Question: I try to plot the orbital velocity with gnuplot, but somehow gnuplot gets completely different results than me. Now from experience I think my values are correct but I checked it with Google's calculator and get my results.
I use the formula from <URL>. Now gnuplot itself gets a velocity of about 3.2 km/s.
'''
set xlabel "Altitude above sea level (meters)"
set ylabel "Orbital velocity (meters per second)"
set title "Velocity of an 80x100 km orbit around Kebrin"
set terminal png size 800,640
set output "orbitv.png"
set xrange [80000:100000]
G=6.674*10**-11
M=5.<PHONE>*10**22
R=600000
plot sqrt(G*M*(2/(x+R)-1/(90000+R))) title 'Orbital velocity' with lines
'''

I'm wondering were did I make the mistake? I copied the formula directly to Google and replaced 'G', 'M' and 'R' with the constant values and 'x' with 100000 and get the result linked above.
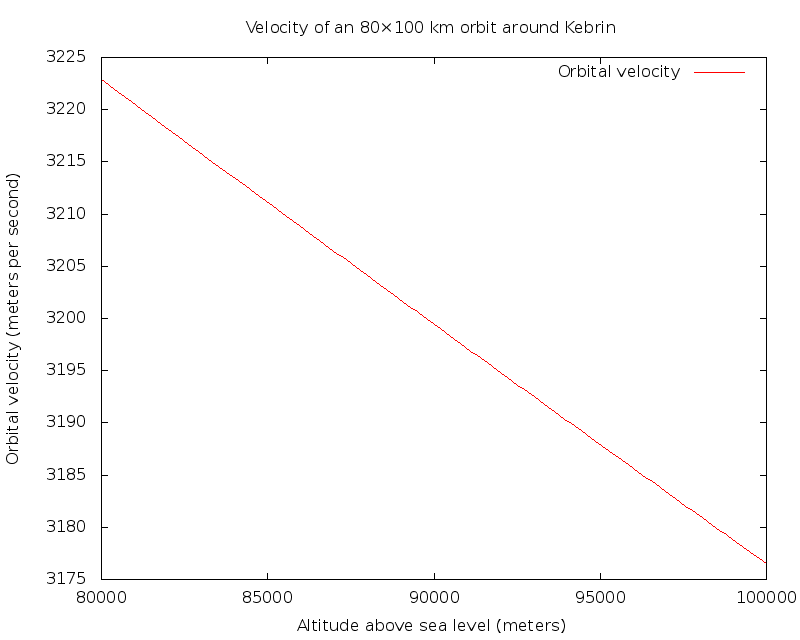
Answer: This problem has to do with how gnuplot handles integers when doing arithmetic. When you have an expression like '1/(90000 + R)', if 'R' is an integer, gnuplot evaluates '1/(690000) = 0', which is perfectly valid integer arithmetic. The solution is to add a period to a number so that gnuplot knows to cast it as a floating-point number:
'''
R = 600000. # short option
R = 600000.0 # clearer option
'''
Another solution is to use e-notation for big numbers:
'''
R = 6e5
'''
Gnuplot treats that as a float. This also helps prevent order-of-magnitude/number-of-zeroes errors.
Incidentally, python and other languages have the same problem with integer arithmetic--watch out!